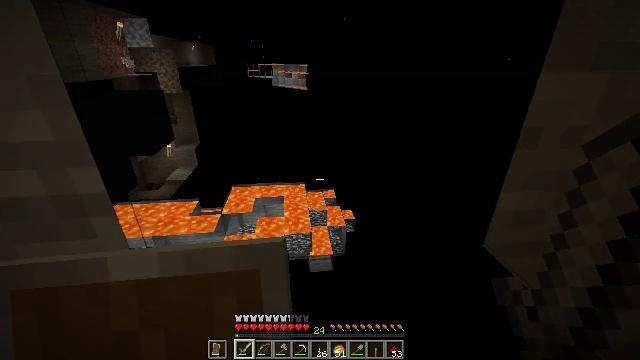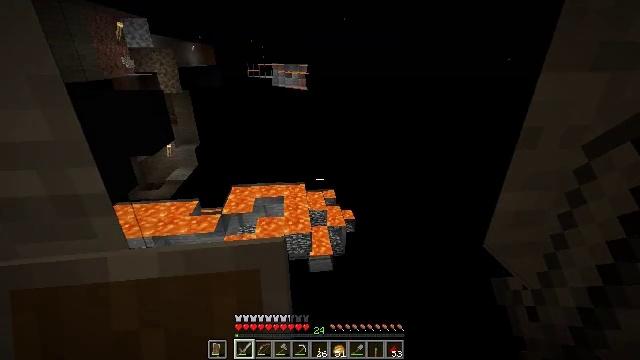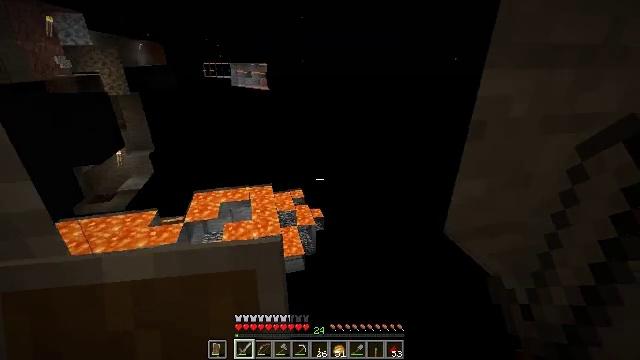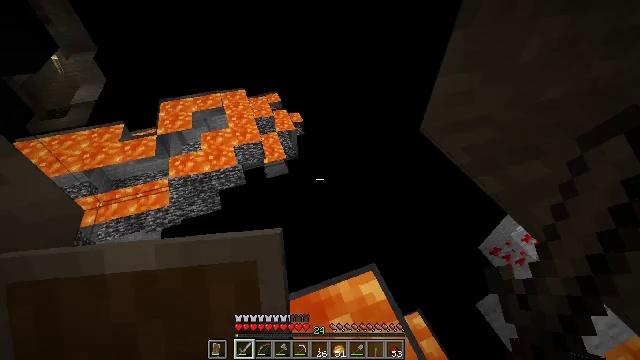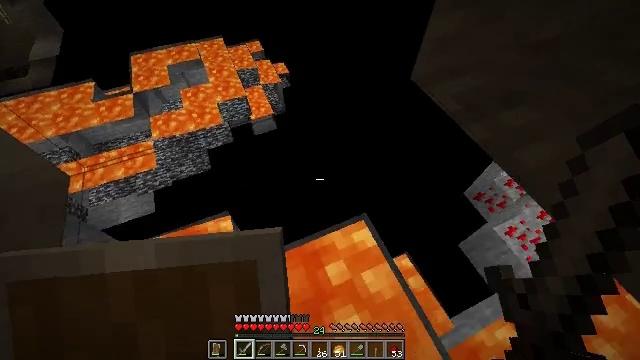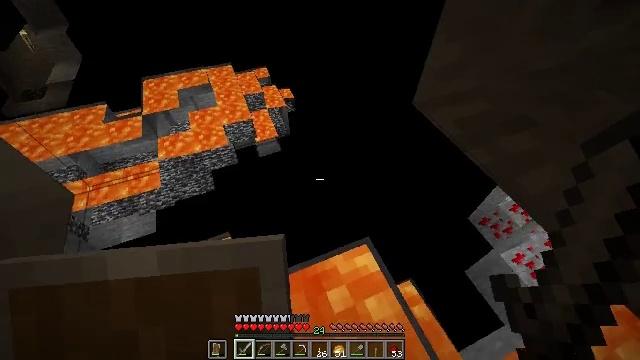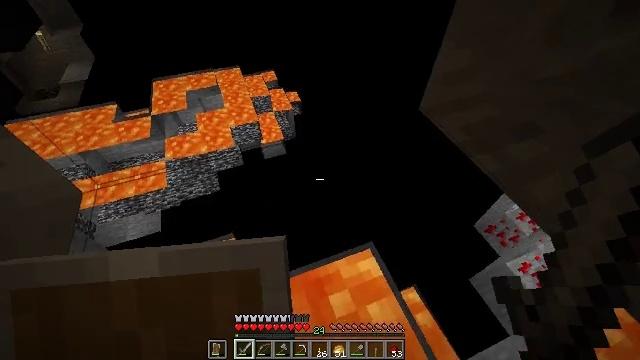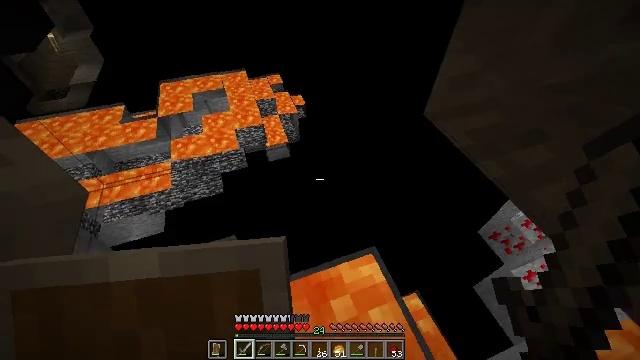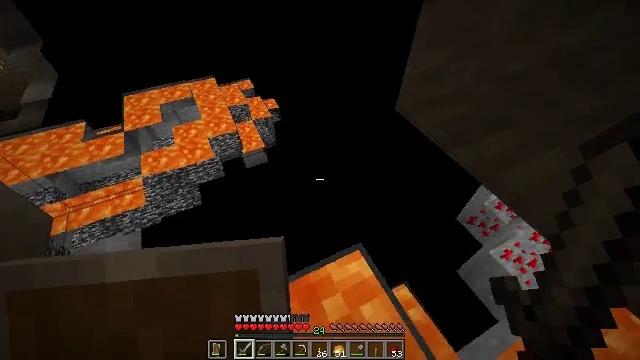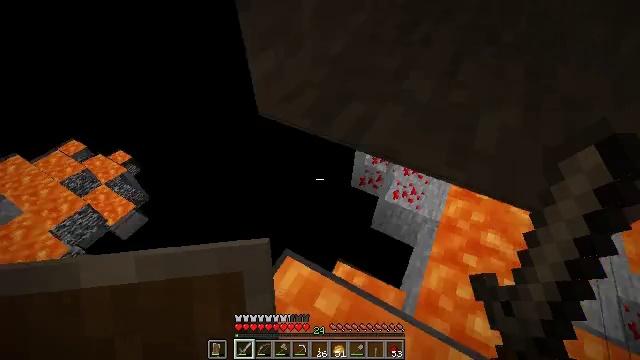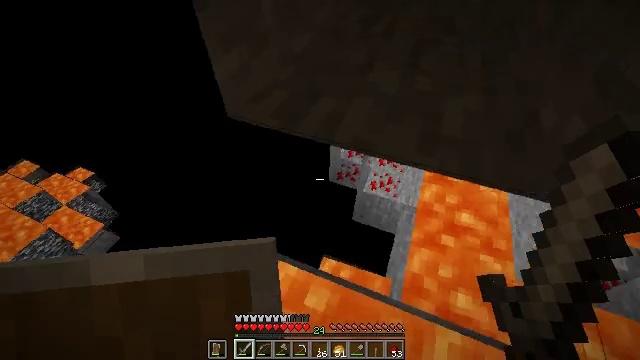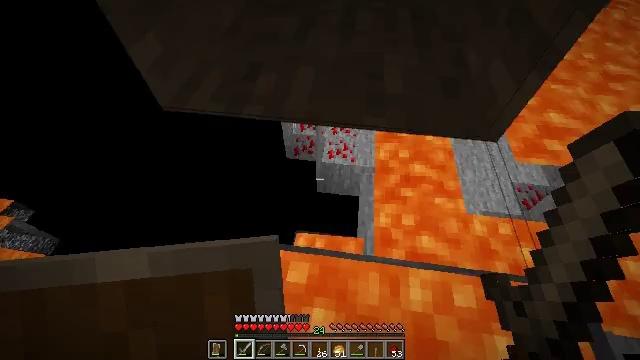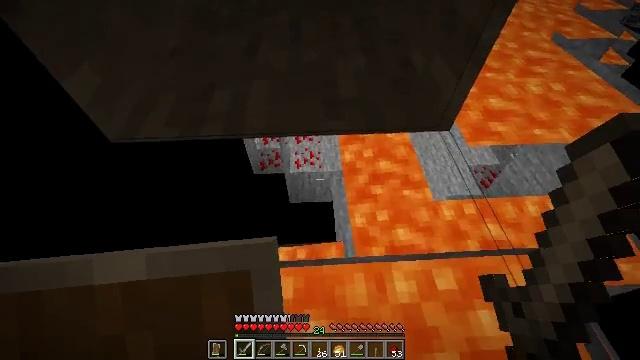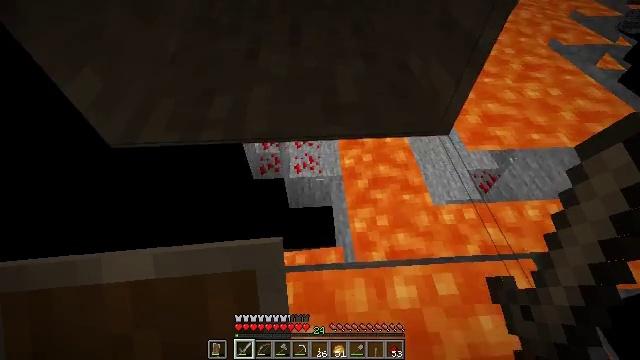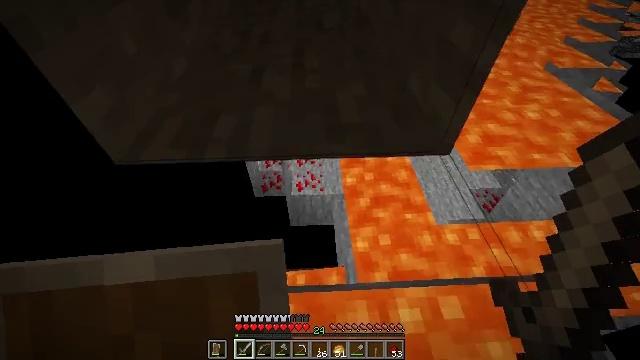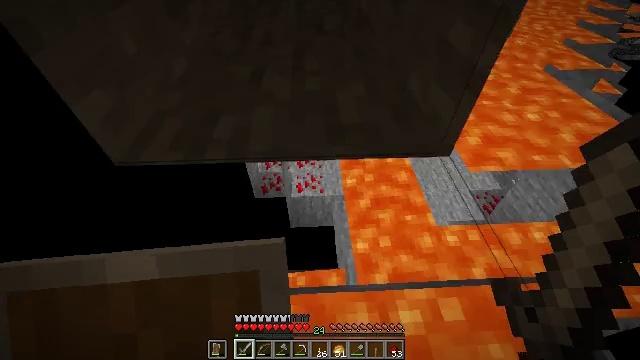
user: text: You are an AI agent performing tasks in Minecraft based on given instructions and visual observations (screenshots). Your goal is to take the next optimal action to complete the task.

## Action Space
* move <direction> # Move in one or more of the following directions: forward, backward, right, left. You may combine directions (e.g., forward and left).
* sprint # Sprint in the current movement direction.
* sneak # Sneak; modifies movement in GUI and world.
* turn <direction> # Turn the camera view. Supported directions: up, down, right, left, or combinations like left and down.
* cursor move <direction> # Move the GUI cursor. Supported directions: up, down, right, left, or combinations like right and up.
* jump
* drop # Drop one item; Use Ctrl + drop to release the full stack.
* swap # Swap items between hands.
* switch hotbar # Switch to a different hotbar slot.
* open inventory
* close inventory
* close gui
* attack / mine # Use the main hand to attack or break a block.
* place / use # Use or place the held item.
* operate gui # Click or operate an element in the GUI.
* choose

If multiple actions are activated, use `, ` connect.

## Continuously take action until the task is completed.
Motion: motion action
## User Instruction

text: Attack the piston head to remove it.
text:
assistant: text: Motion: no_op
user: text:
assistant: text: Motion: turn right
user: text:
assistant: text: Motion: turn right and down
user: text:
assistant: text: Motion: turn right and down
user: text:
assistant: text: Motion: turn left and up
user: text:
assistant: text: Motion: turn left
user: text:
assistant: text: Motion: turn left
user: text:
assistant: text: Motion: turn right
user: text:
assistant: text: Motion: turn right and up
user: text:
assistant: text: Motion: turn right
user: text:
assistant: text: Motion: turn right and down
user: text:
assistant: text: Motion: turn right and up
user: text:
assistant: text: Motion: turn up
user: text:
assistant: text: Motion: turn up
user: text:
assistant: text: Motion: no_op
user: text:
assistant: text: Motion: no_op
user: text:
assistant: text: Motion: turn right and up
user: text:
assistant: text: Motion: turn right and up
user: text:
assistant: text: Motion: no_op
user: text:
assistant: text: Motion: turn up
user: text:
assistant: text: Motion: no_op
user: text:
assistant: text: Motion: turn left and up
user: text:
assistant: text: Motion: turn left and up
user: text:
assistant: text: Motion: no_op
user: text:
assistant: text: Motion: turn up
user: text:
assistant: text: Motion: turn left and up
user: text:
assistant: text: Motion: no_op
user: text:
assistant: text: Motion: no_op
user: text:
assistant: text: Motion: no_op
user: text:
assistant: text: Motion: no_op